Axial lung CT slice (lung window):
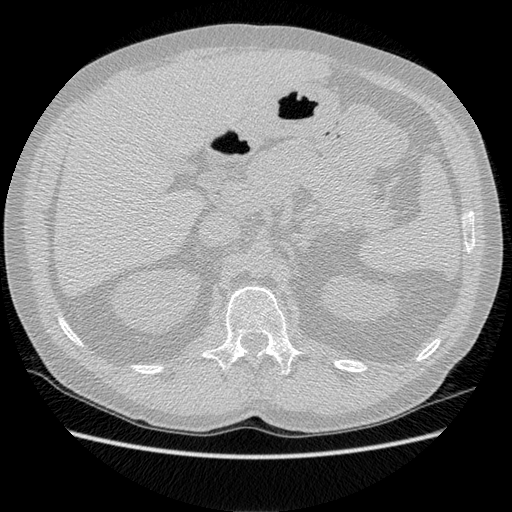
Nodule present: no